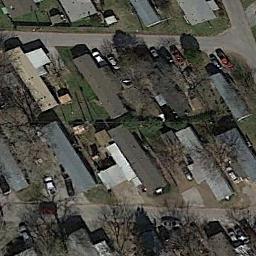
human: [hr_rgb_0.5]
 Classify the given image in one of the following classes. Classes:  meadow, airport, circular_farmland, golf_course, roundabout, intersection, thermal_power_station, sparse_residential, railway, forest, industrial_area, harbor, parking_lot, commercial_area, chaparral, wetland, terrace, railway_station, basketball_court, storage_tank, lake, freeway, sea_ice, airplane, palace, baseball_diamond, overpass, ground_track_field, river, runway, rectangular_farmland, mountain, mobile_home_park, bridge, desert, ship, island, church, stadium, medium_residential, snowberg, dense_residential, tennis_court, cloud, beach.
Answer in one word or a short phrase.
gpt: mobile_home_park